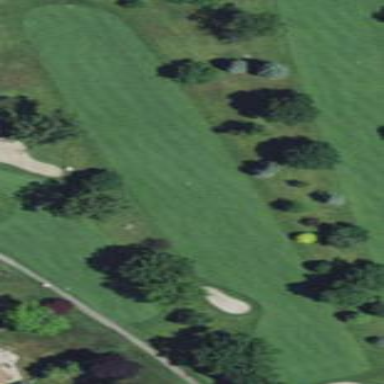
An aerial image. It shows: Well-maintained grassy area serving as golf fairway for the sport of golf.